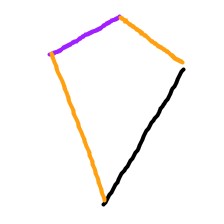
Shape: kite